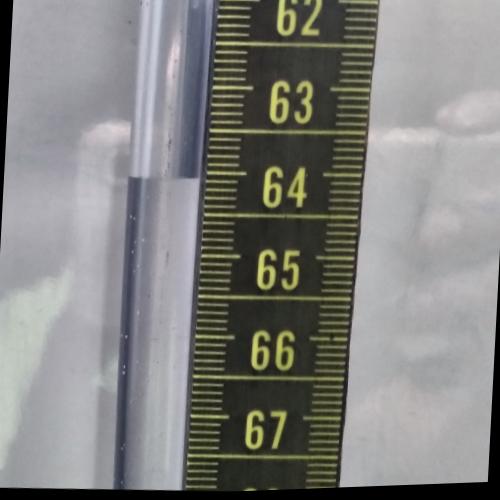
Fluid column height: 63.1 cm